Question: I got some trouble with the SUMIFS function in Excel (2010). I want to make a sum of my hours per week, so I need a SUMIF. This is an example:

In F5 (and whole column F) is this function:
'''
=IF(OR(A6="",WEEKNUM(A6,2)<>WEEKNUM(A5,2)),SUMIFS(E$2:E6,G$2:G6,"="&G5),"")
'''
summing all values from E at the end of each week.
I would like to get rid of the extra column G that I need now, and use the WEEKNUM function instead. Then the function in F5 would look something like this
'''
=IF(OR(A6="",WEEKNUM(A6,2)<>WEEKNUM(A5,2)),SUMIFS(E$2:E6,WEEKNUM(A$2:A6),"="&WEEKNUM(A5)),"")
'''
but this example isn't working.
Any ideas?
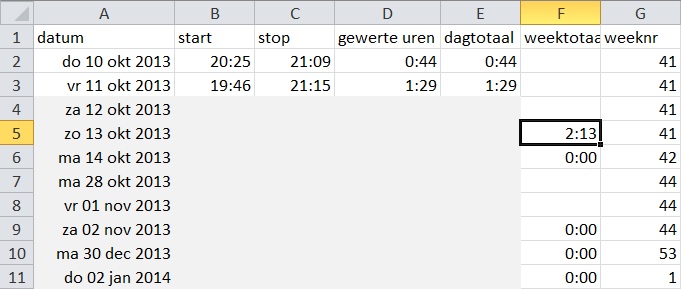
Answer: You can't use any function to modify a range in SUMIFS.....and also I would say that WEEKNUM isn't best for this as you may get confusion between years; and also weeks at the start/end of the year may not have 7 days (because week 1 always starts on 1st Jan whatever the day of the week - according to how WEEKNUM works anyway). You can use 'WEEKDAY' function more easily, e.g. in F5
'=IF(OR(A6="",A5-WEEKDAY(A5,3)<>A6-WEEKDAY(A6,3)),SUMIFS(E$2:E5,A$2:A5,">="&A5-WEEKDAY(A5,3)),"")'
That uses 'WEEKDAY' to find the previous Monday and sums anything that is in the last week based on that - so this will work even through Dec/Jan